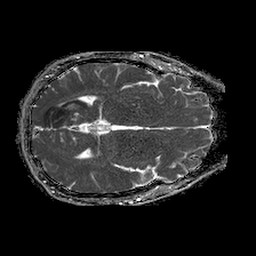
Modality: ADC
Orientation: axial
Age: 60
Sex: male
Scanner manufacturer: philips
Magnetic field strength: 1.5 T
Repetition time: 4.6 s
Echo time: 0.08631 s